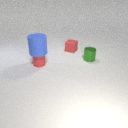
small red rubber cylinder in front of small green metal cylinder